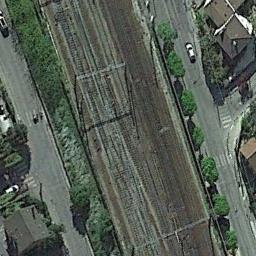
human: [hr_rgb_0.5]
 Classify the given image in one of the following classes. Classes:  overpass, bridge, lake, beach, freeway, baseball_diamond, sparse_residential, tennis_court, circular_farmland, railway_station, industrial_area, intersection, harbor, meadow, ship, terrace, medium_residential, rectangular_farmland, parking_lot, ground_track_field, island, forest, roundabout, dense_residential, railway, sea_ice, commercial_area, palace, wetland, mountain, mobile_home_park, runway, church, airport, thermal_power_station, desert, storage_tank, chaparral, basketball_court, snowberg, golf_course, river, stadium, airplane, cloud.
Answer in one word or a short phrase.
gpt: railway